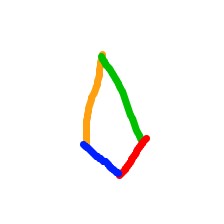
Shape: kite